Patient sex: M
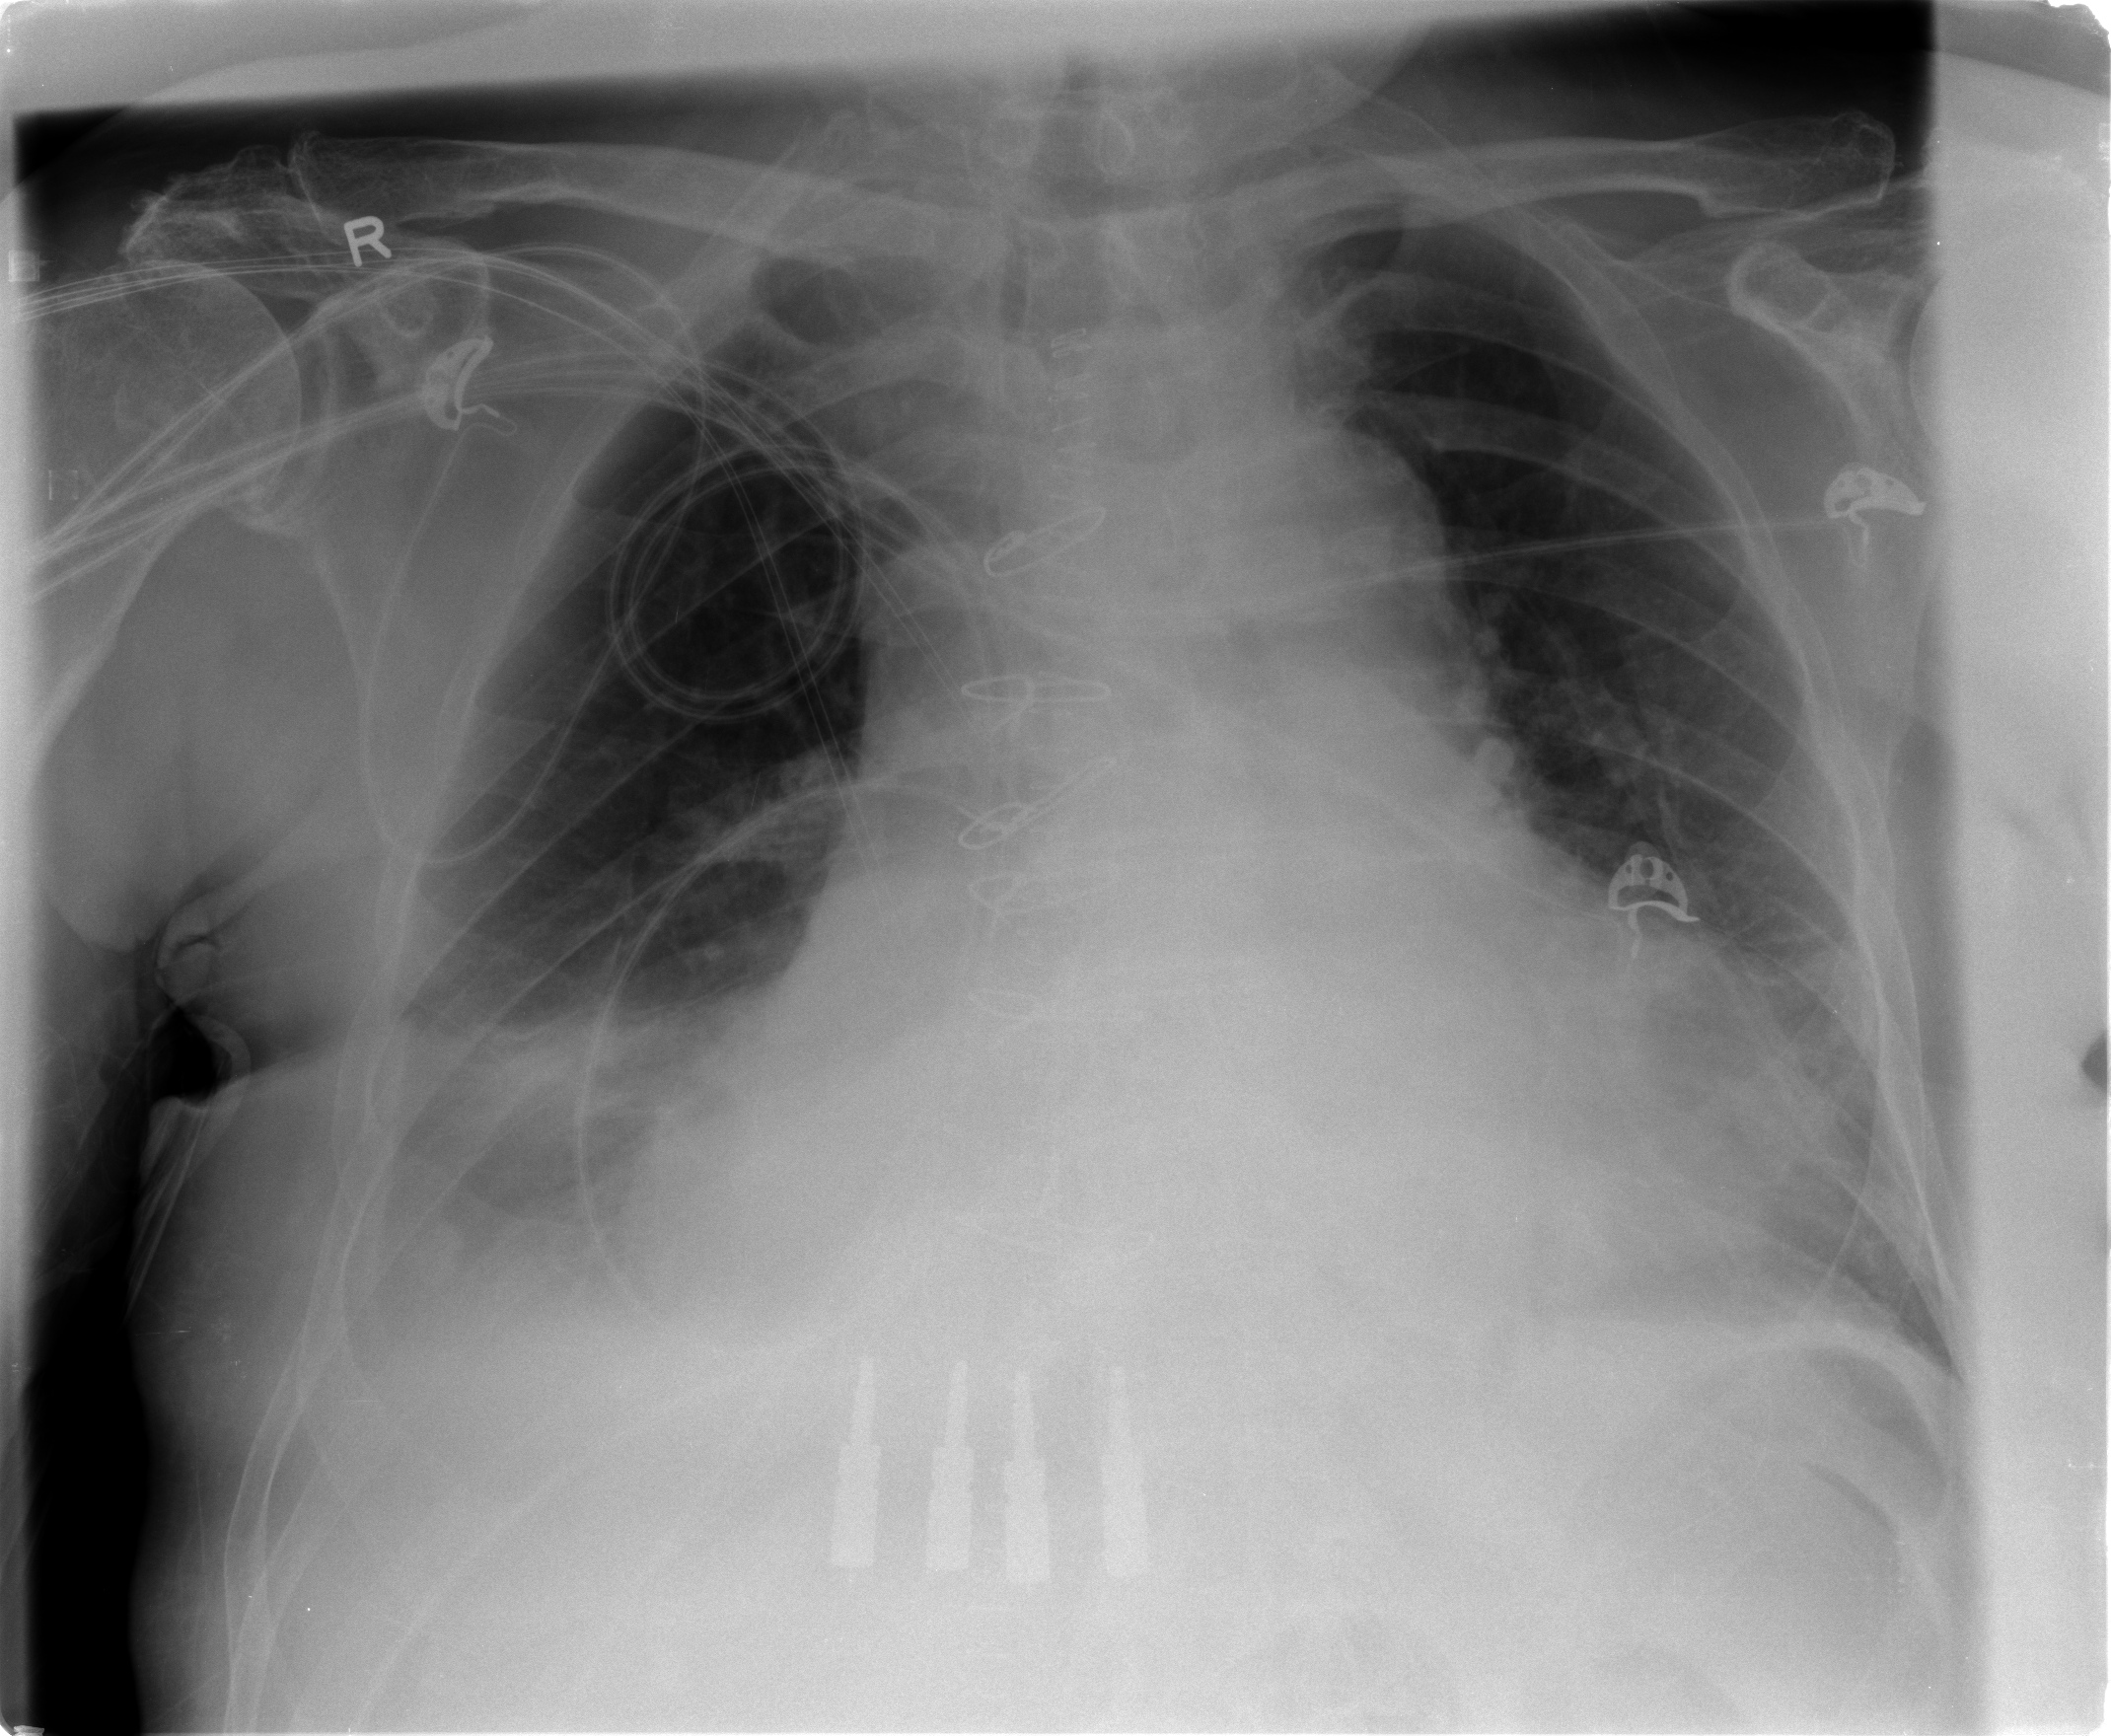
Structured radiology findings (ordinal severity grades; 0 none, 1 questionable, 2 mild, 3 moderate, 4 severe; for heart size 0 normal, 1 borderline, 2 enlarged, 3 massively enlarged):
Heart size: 3
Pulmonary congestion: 0
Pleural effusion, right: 2
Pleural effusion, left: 1
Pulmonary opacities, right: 0
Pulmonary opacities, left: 0
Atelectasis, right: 2
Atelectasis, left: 2